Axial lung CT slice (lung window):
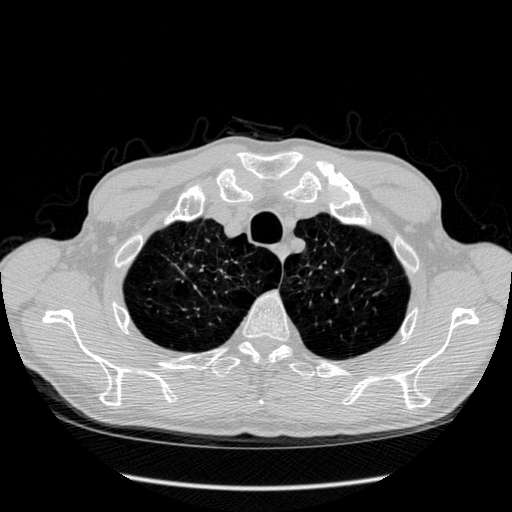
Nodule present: no